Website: apple
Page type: account-selection
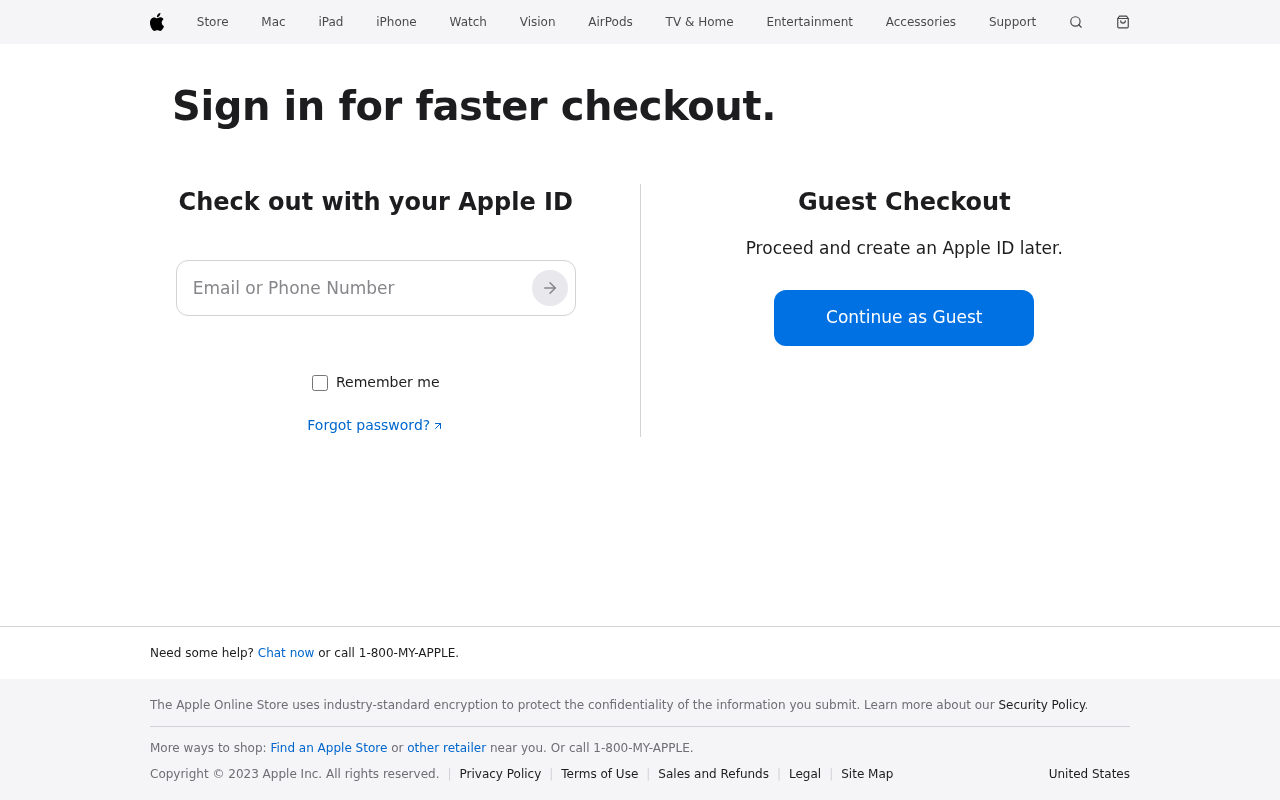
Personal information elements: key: PII_EMAIL
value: loganharris@hotmail.com